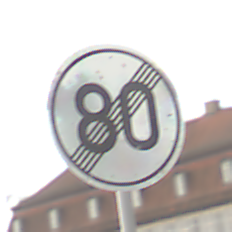
Verkehrszeichen: EndeGeschwindigkeit80
Umgebung: Outdoor, Suburban
Tageszeit: MorningAfternoon
Wetter: Overcast
Licht: Natural
Jahreszeit: NotSpecified
Kontrast: LowContrast